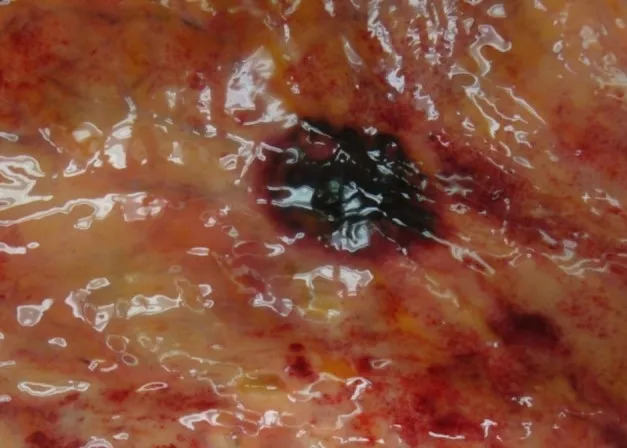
Autopsy on this 68 year-old patient showing hemorrhagic ulceration in the stomach.
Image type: medical_photograph (skin_photograph)